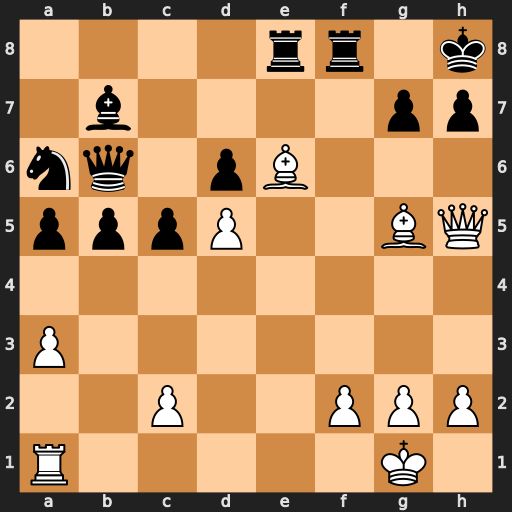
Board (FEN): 4rr1k/1b4pp/nq1pB3/pppP2BQ/8/P7/2P2PPP/R5K1
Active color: w
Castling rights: -
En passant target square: -
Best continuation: Bf5 g6 Bxg6 Qc7 Bxe8